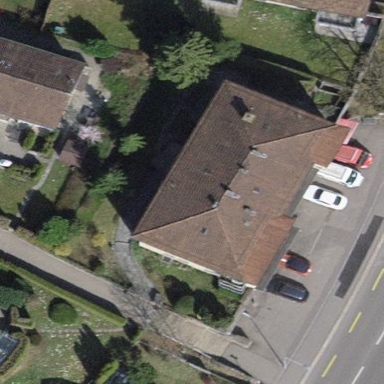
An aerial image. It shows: Apartments building with hipped roof shape.